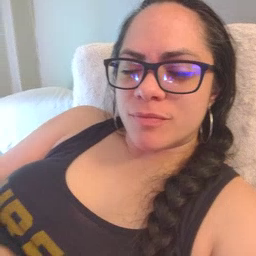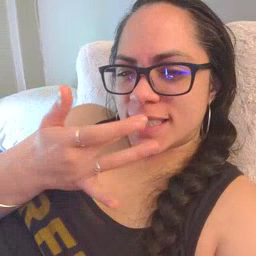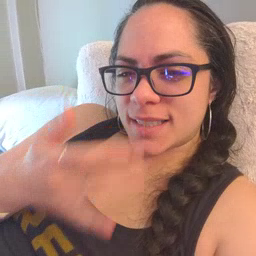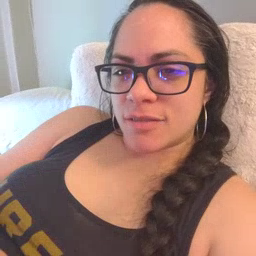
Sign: taste